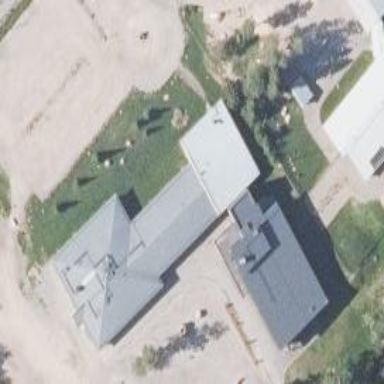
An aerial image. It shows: Kindergarten.